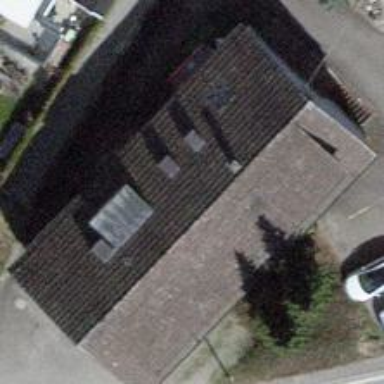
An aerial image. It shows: Detached building.